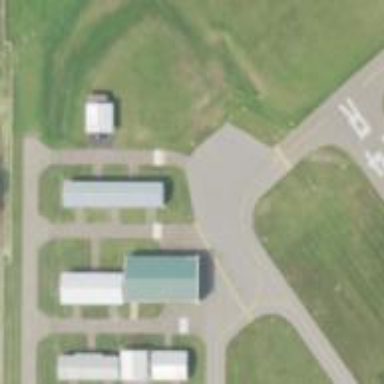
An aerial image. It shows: Image of taxiway at airport.